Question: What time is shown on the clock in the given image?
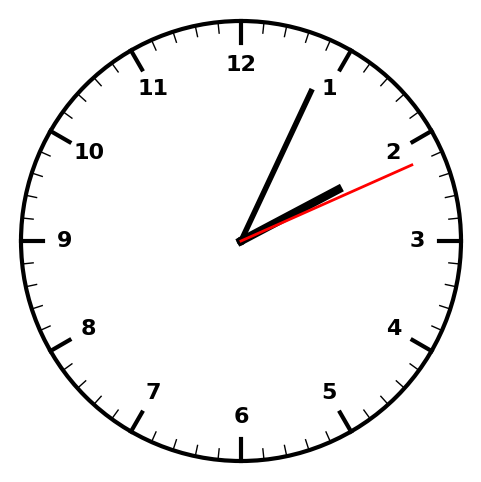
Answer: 02:04:11